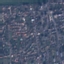
Land use / land cover class: Residential